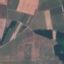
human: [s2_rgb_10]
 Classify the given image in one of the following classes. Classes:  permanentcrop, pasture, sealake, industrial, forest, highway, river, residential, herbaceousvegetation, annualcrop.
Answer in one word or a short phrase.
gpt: PermanentCrop